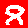
Digit: 8